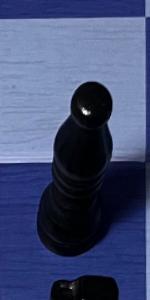
Label: Bishop_Black